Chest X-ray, AP view. Patient: 14 years old, sex M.
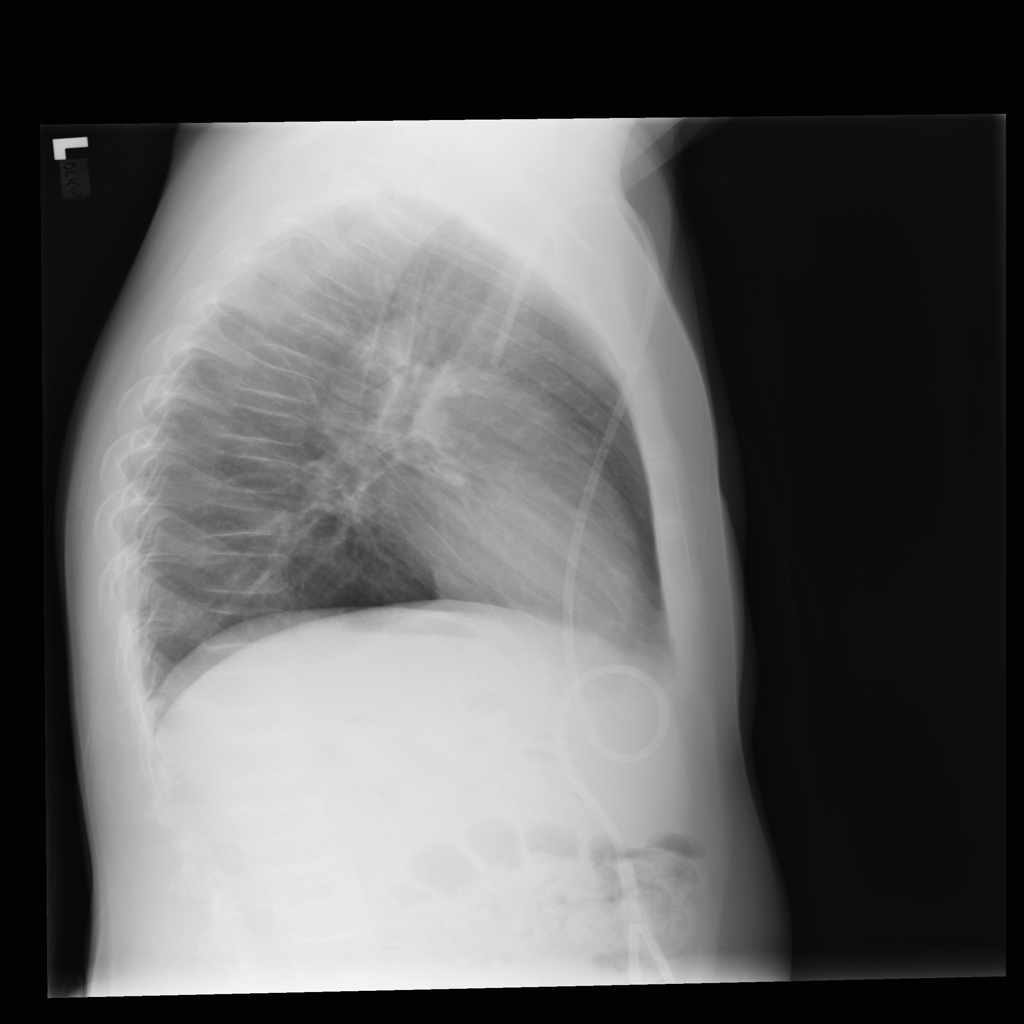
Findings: No Finding